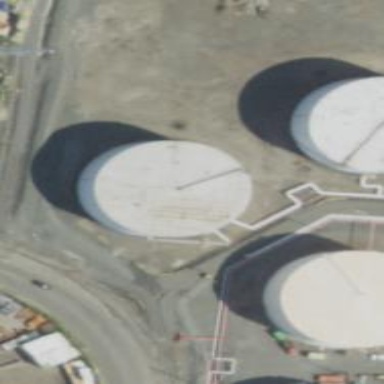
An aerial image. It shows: Storage tank which is man-made and housed in building.